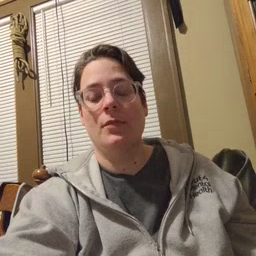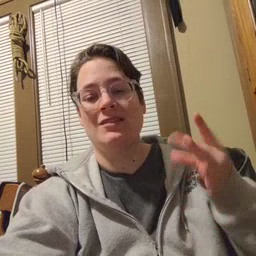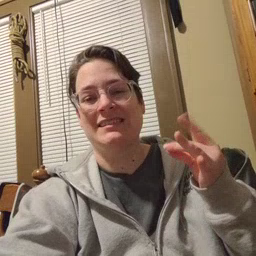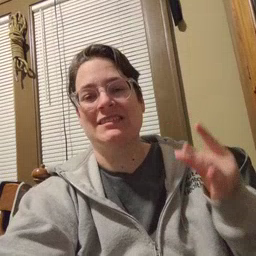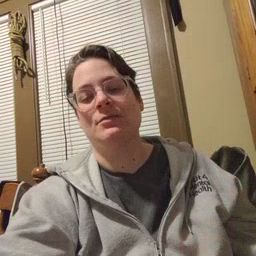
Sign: sticky